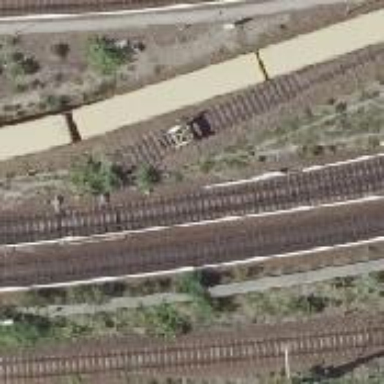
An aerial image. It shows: Left-sided inner curved railway switch.